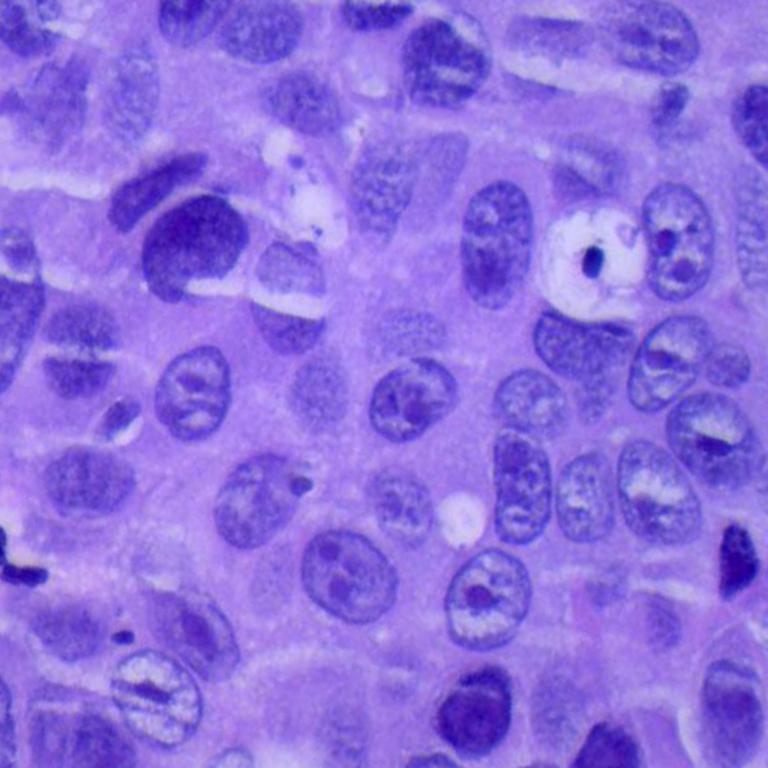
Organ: lung
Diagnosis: squamous carcinomas